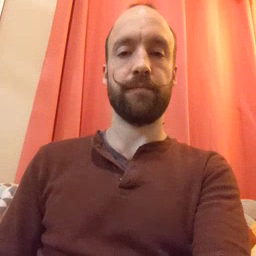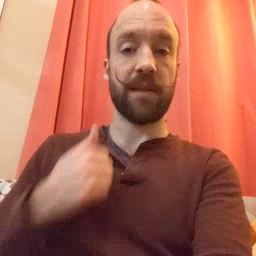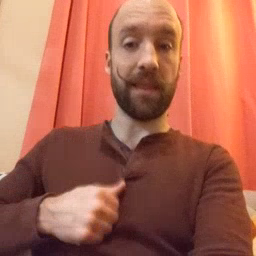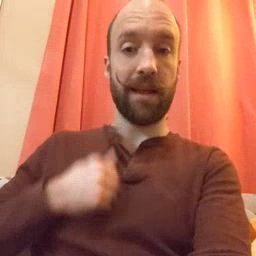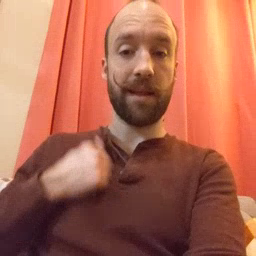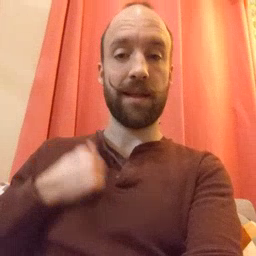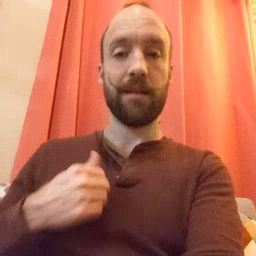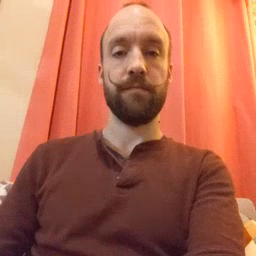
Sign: bath